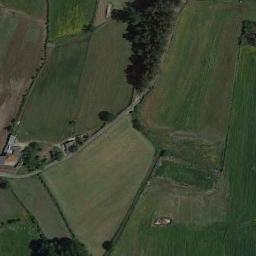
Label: terrace